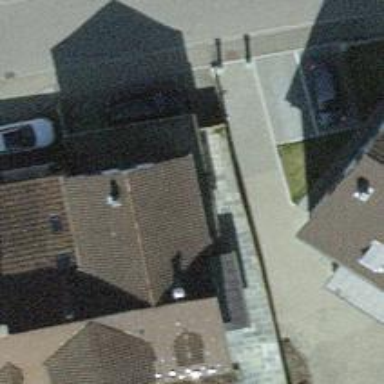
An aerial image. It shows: Semi-detached house.